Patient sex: M
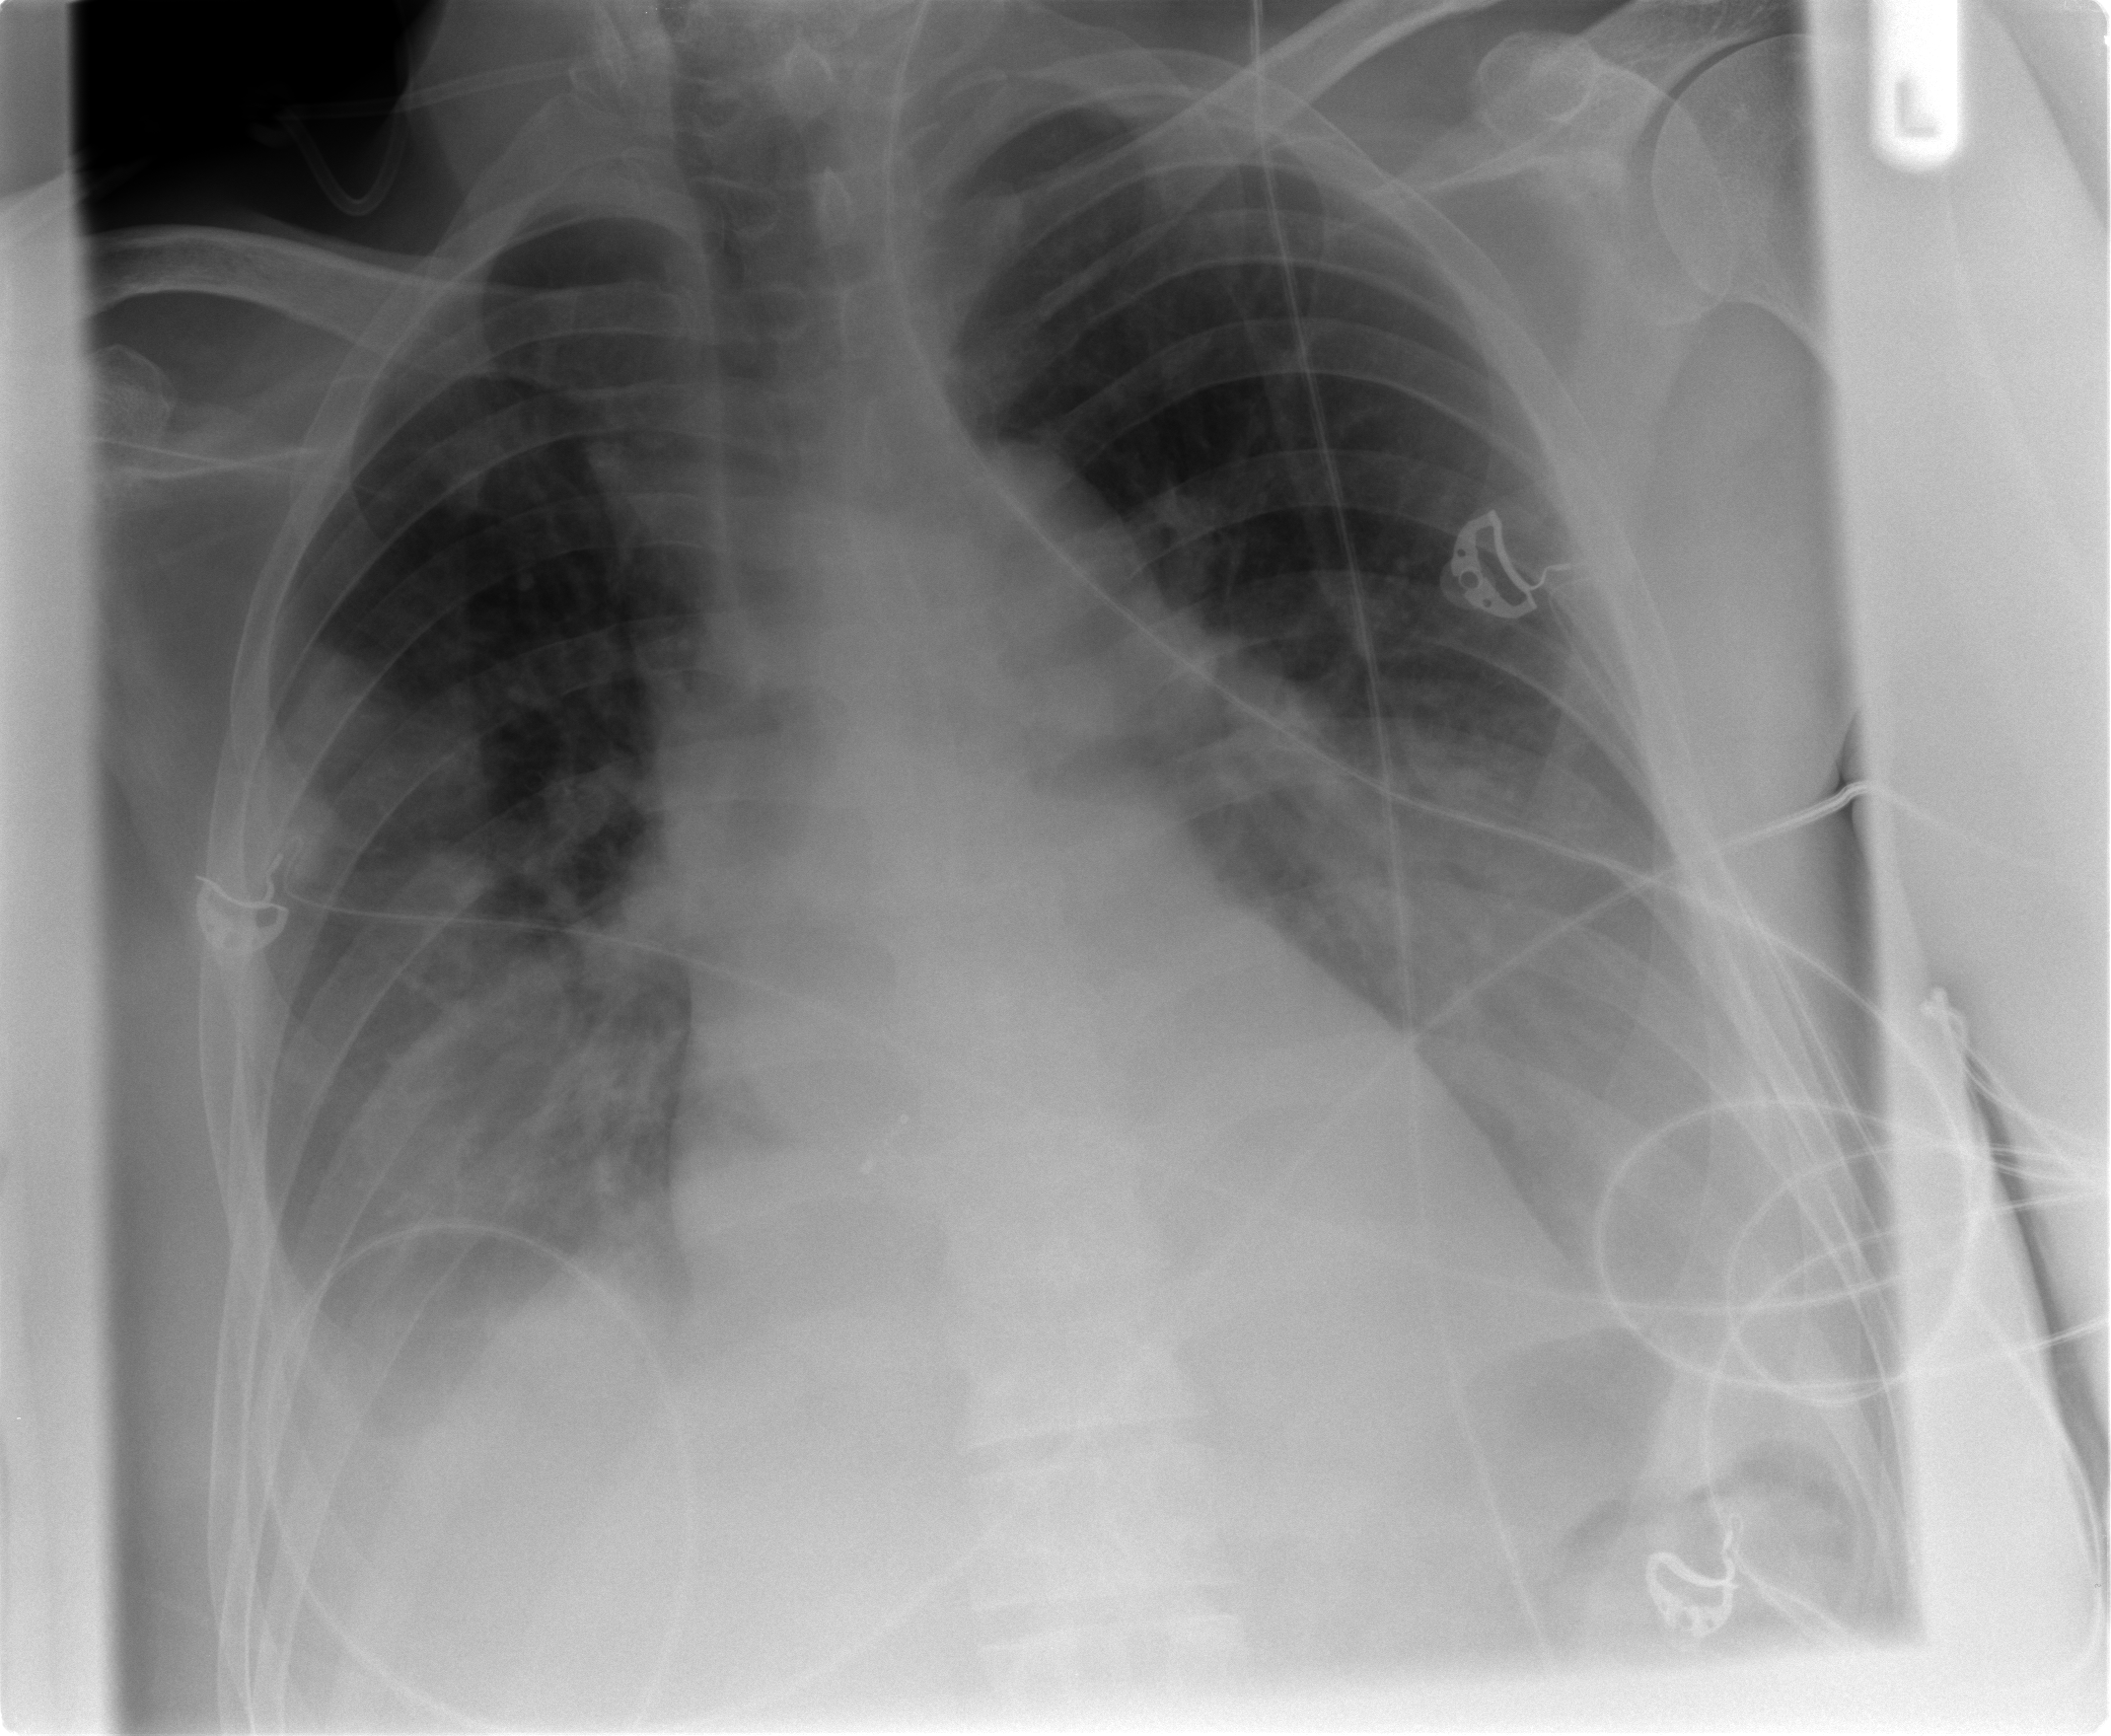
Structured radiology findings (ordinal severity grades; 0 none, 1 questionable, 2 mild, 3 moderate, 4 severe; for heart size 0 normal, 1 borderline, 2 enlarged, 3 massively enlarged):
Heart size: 1
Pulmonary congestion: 1
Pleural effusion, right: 2
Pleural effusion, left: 2
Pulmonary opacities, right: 2
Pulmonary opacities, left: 2
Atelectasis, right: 2
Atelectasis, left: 2